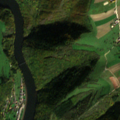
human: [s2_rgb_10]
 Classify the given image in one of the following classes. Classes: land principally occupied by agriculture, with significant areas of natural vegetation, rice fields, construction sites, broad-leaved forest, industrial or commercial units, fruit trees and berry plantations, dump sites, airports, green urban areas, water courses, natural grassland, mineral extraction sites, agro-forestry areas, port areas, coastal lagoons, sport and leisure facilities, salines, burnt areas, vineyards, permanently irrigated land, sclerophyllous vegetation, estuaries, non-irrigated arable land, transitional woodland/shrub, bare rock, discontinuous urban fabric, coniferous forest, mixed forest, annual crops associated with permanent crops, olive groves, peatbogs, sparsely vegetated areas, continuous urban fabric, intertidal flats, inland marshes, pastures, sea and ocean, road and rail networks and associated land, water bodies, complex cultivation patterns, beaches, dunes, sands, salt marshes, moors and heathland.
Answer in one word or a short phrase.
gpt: non-irrigated arable land, pastures, broad-leaved forest, mixed forest, water bodies